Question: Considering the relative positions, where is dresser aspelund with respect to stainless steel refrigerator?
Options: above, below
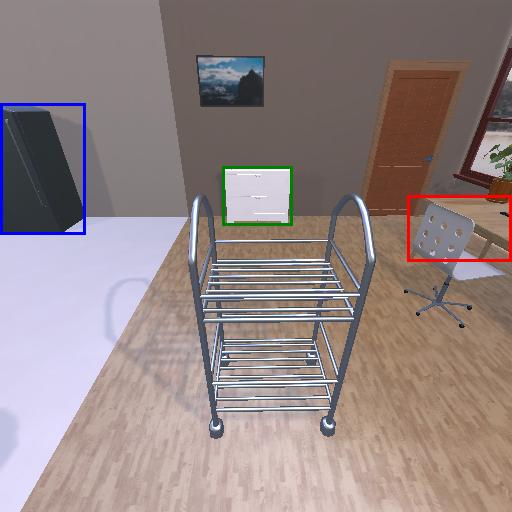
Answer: above